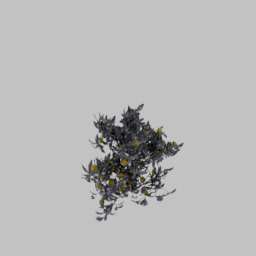
Label: nature